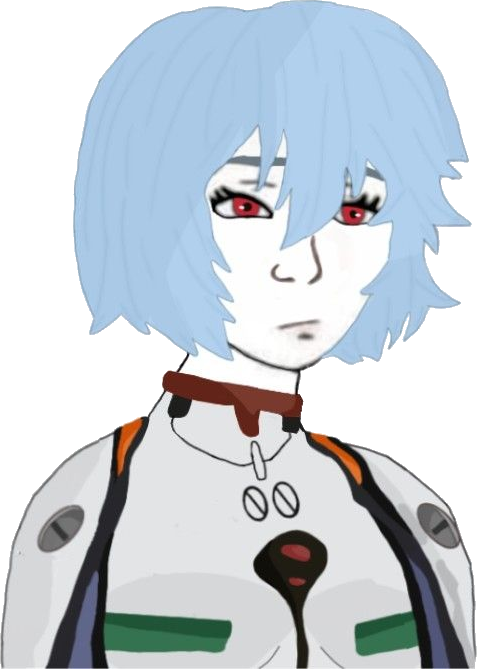
Label: 5_Doomer_Girl